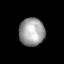
Tissue: lung
Cell type: Endothelial cells
Senescence score: 0.578
Nuclear area (px): 693
Mean DAPI intensity: 160.541